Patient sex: F
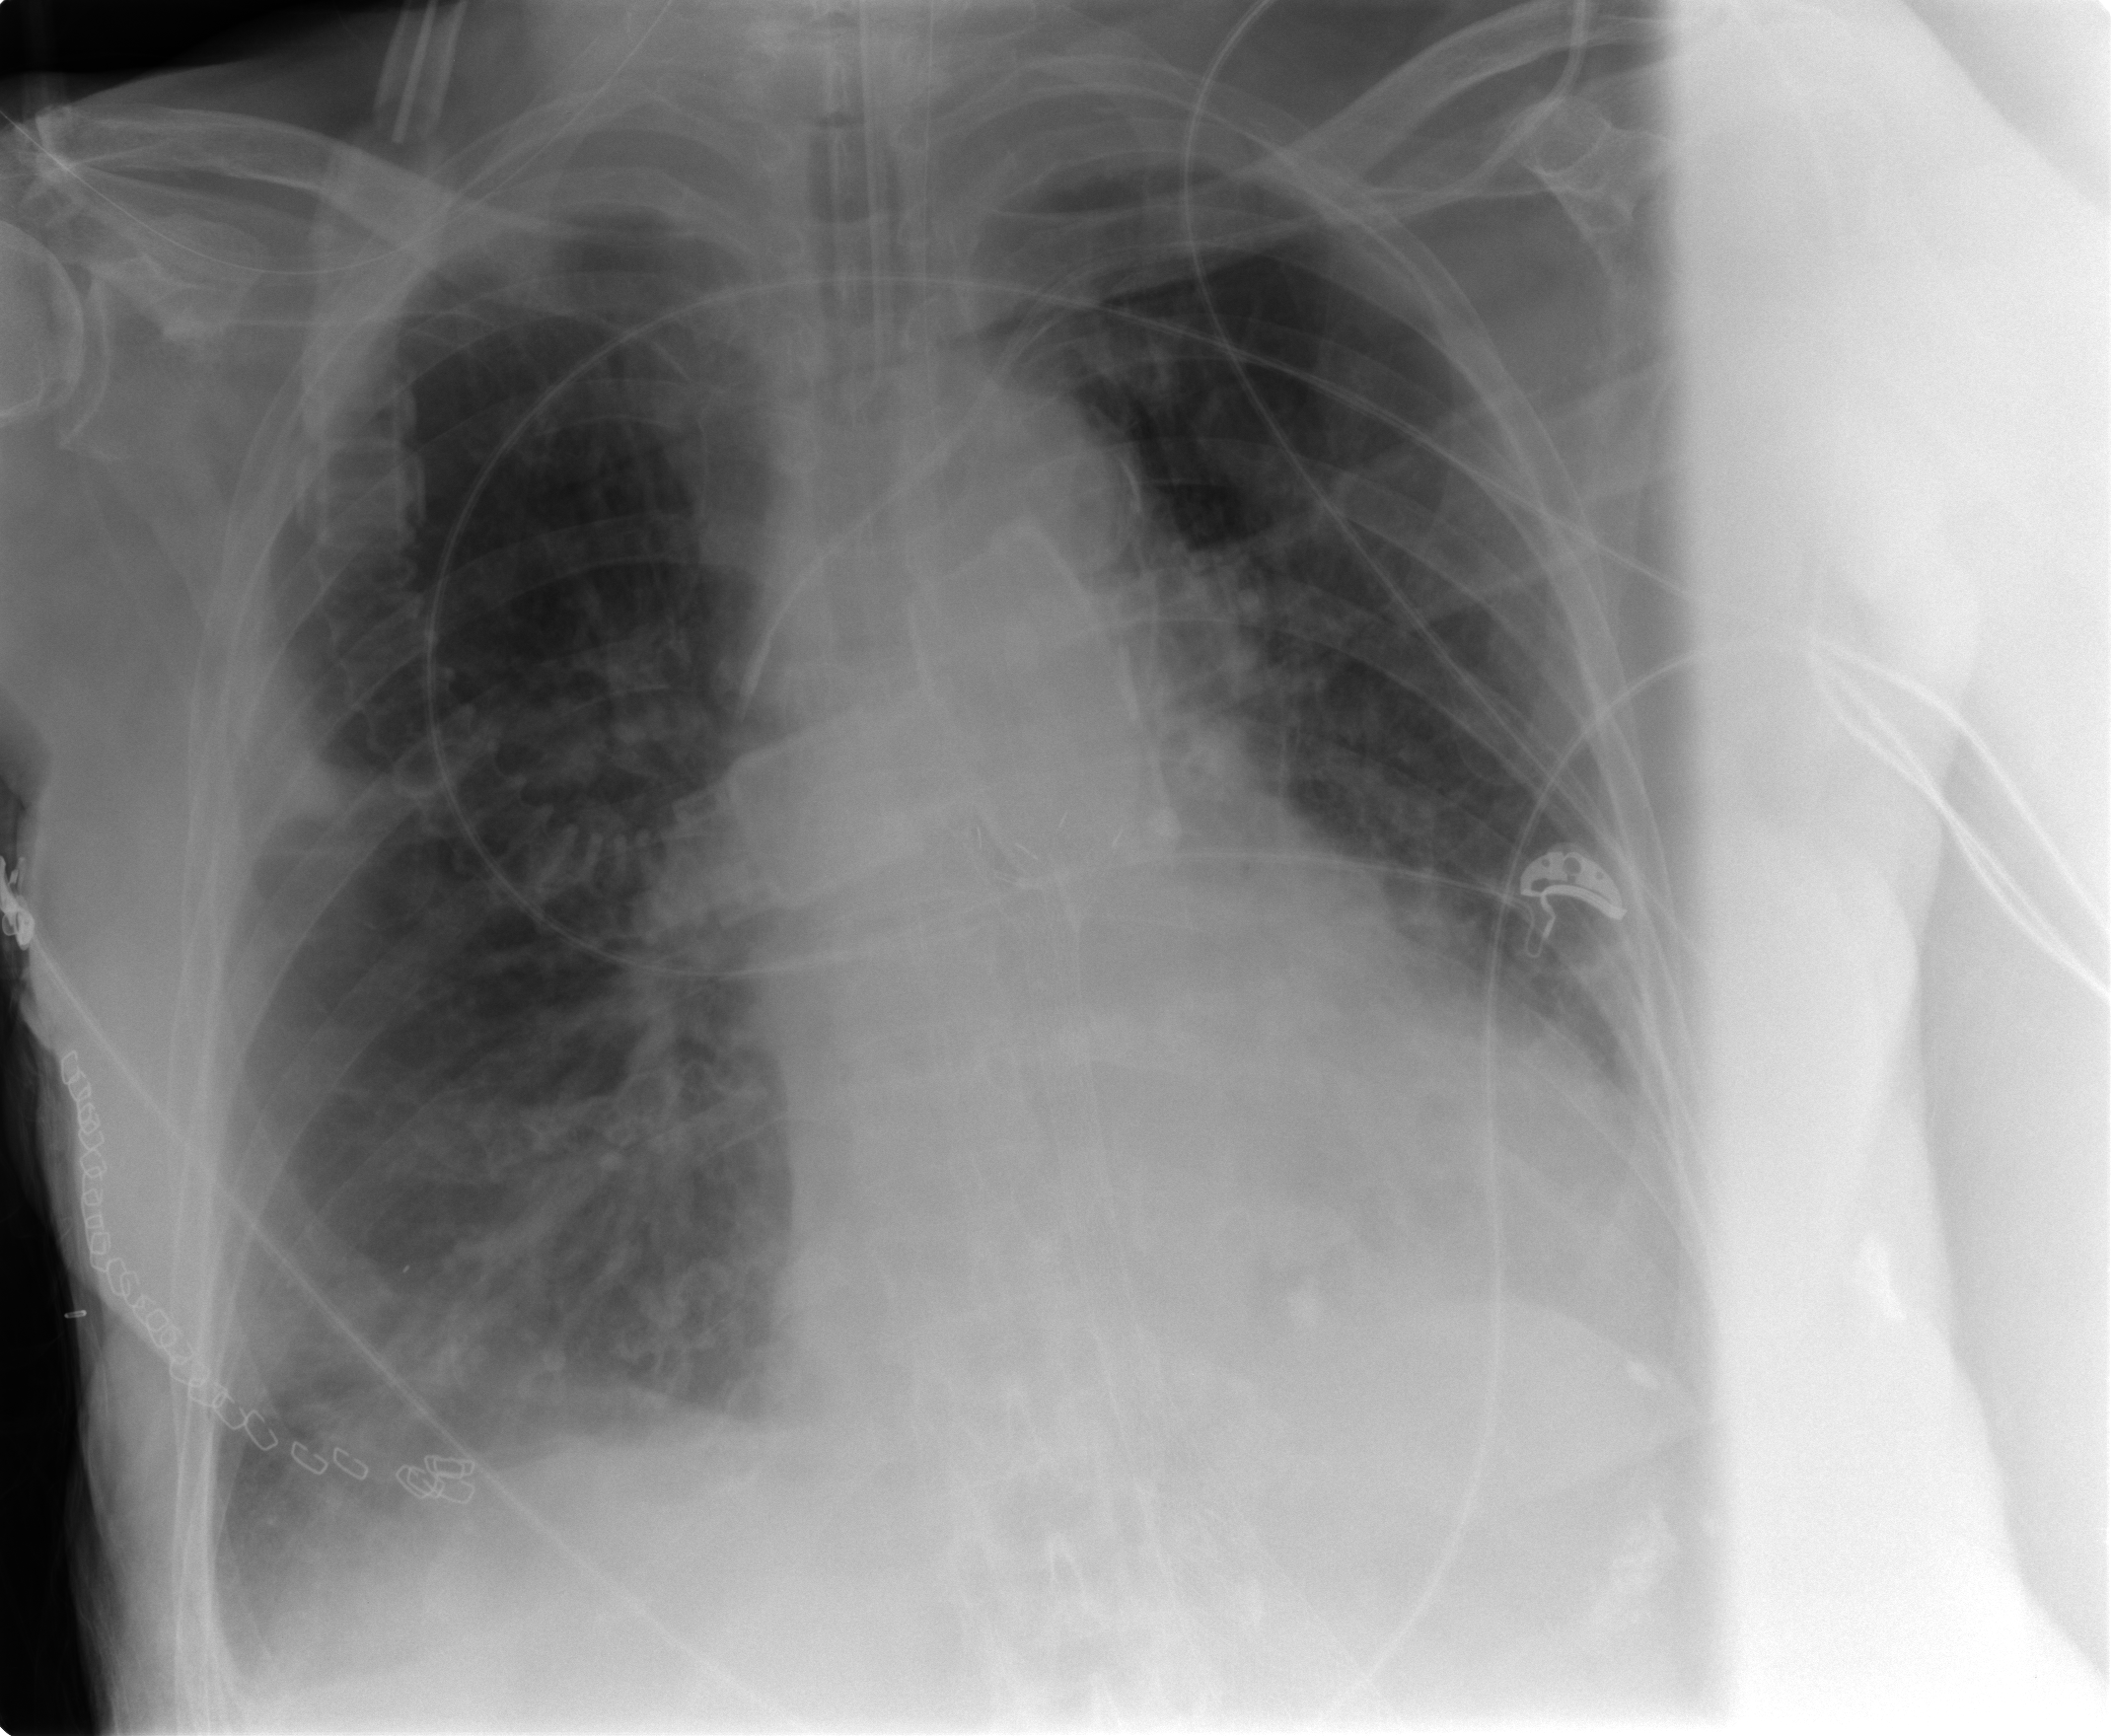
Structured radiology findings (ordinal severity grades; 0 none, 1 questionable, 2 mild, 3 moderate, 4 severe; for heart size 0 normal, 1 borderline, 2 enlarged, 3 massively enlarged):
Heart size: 2
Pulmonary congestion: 2
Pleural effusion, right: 2
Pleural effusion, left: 2
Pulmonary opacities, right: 3
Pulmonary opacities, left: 2
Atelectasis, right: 2
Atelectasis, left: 2